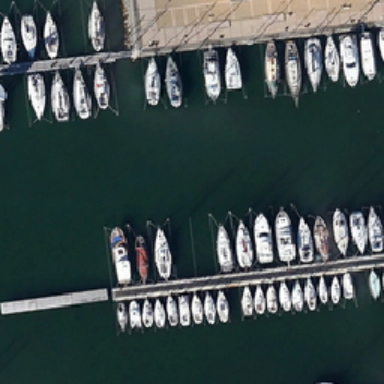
There were many white boats on the pier .